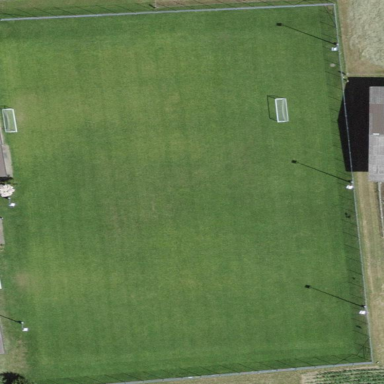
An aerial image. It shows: Grass pitch designated for soccer.